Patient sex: F
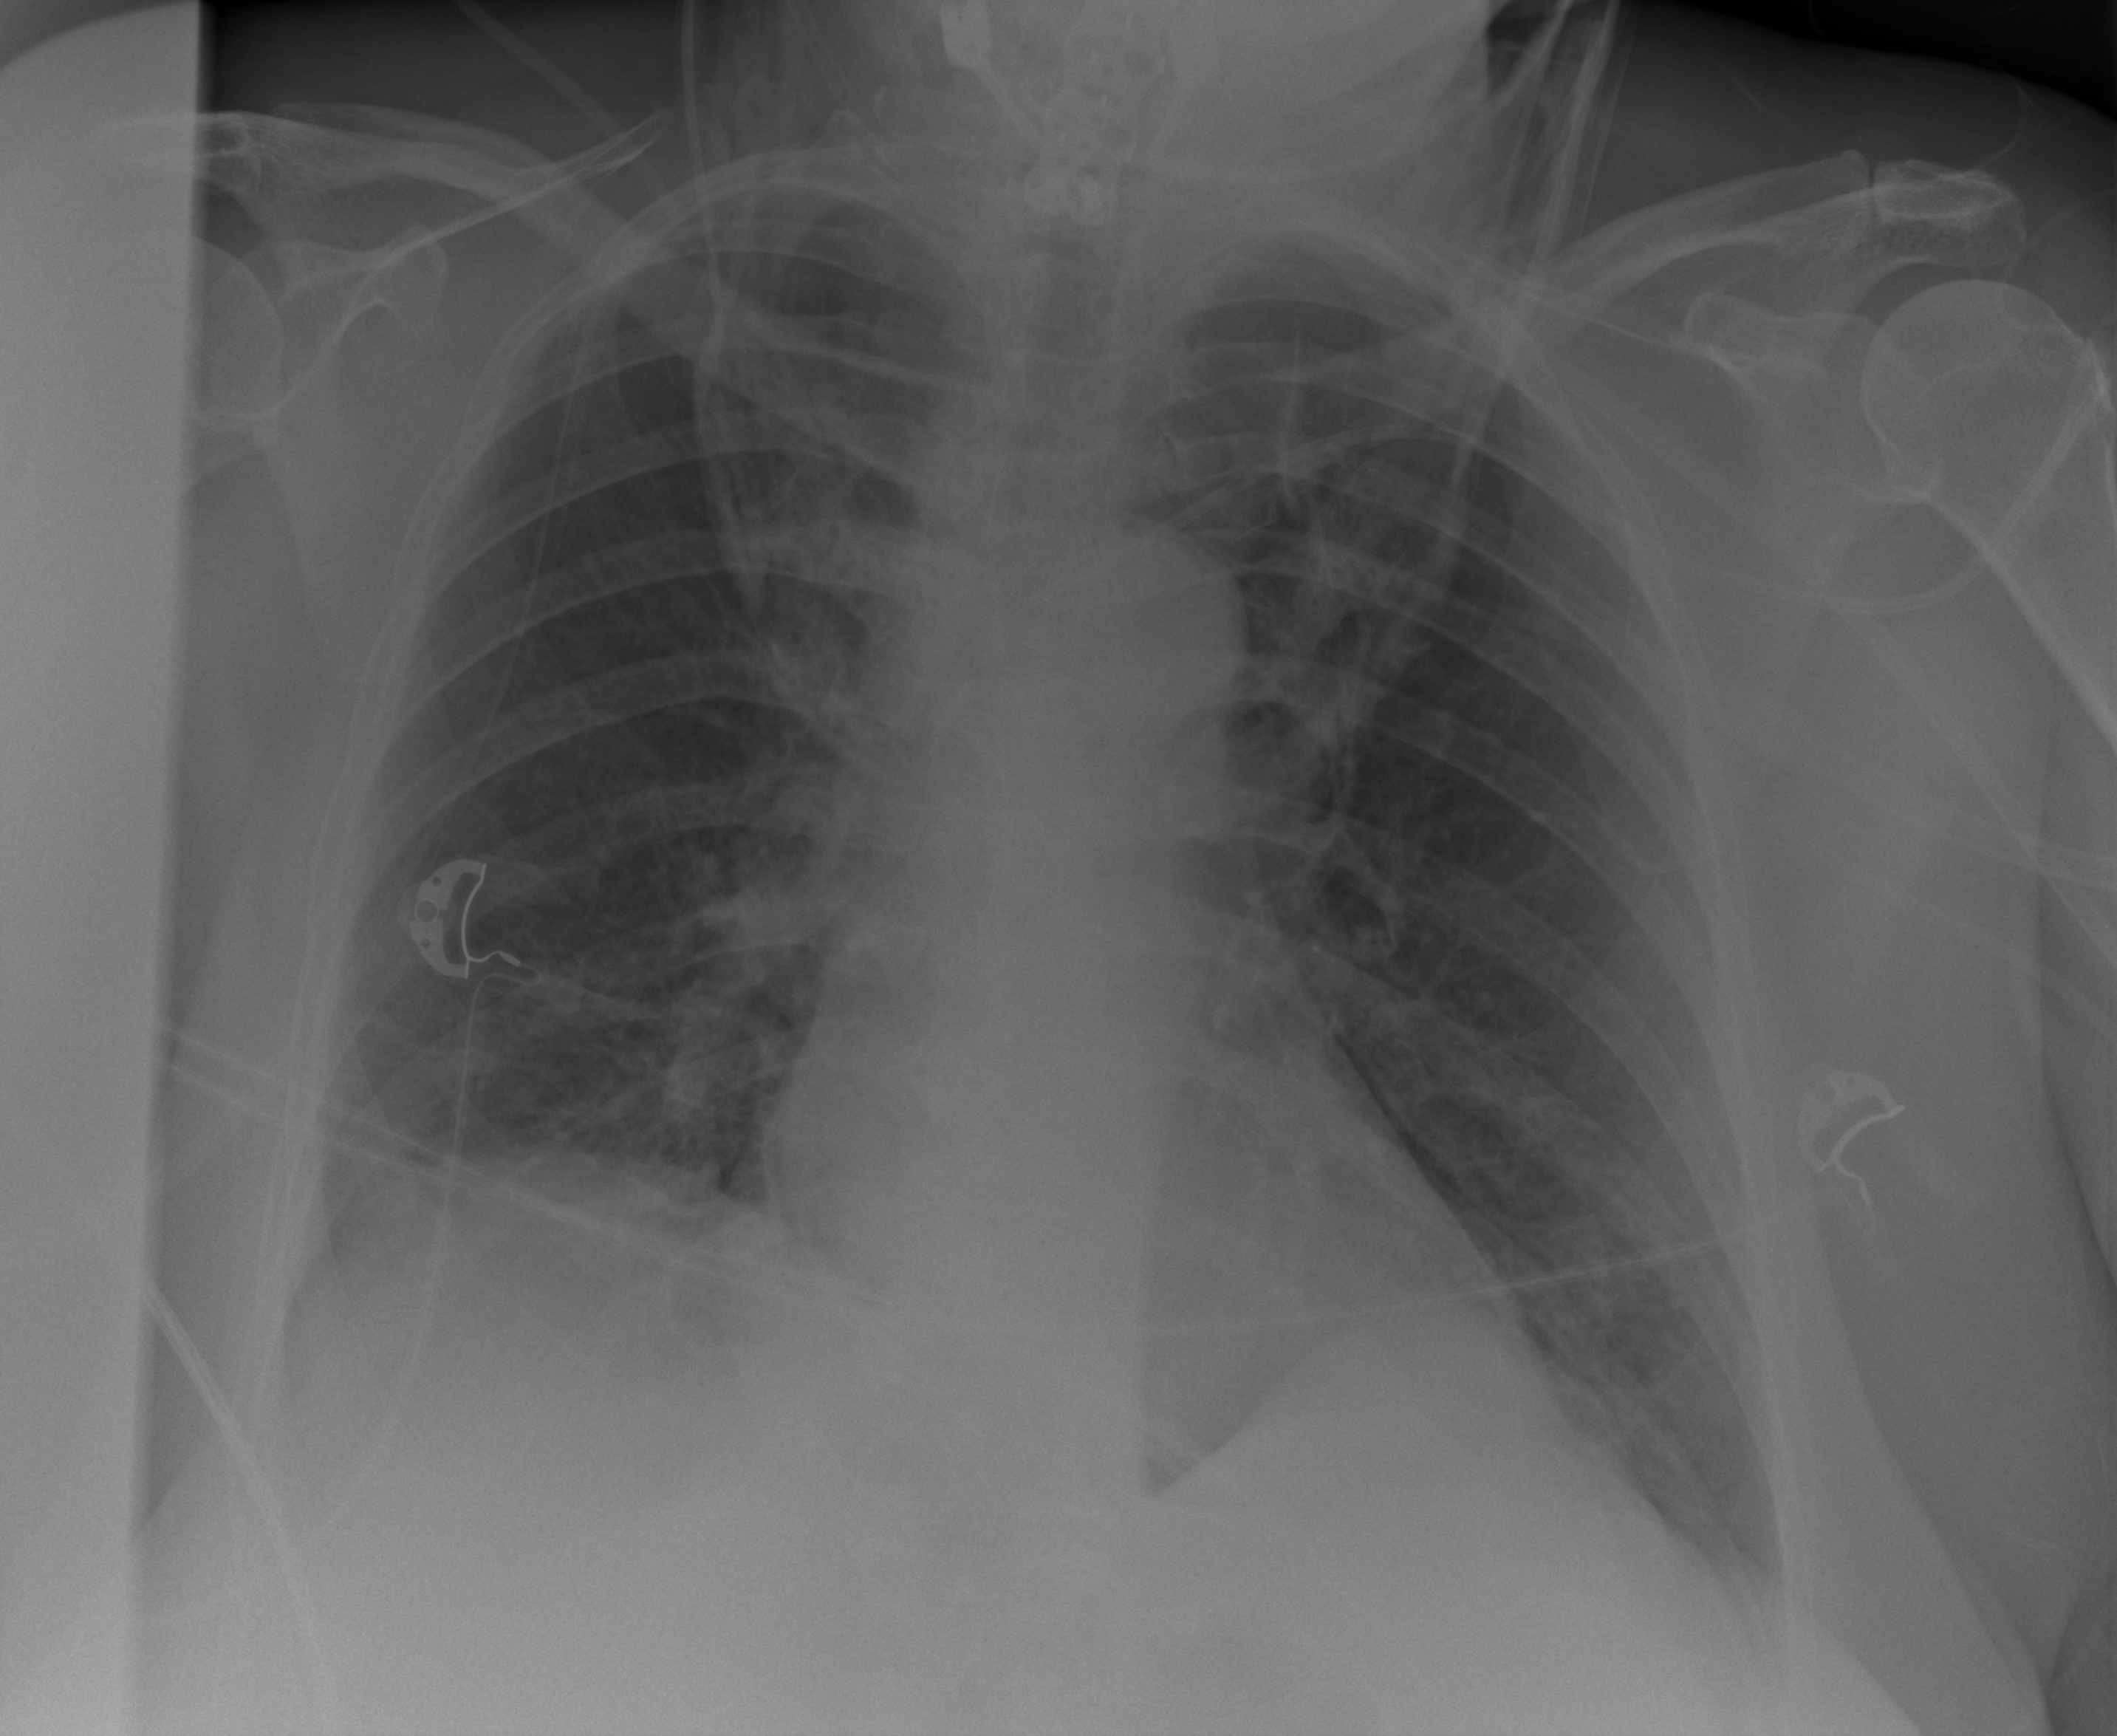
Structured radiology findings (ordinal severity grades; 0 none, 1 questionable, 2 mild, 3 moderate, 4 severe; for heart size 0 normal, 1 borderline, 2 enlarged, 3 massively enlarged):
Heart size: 0
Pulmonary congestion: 2
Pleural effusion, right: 2
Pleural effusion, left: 2
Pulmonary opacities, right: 2
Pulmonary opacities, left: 2
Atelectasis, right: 2
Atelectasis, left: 2